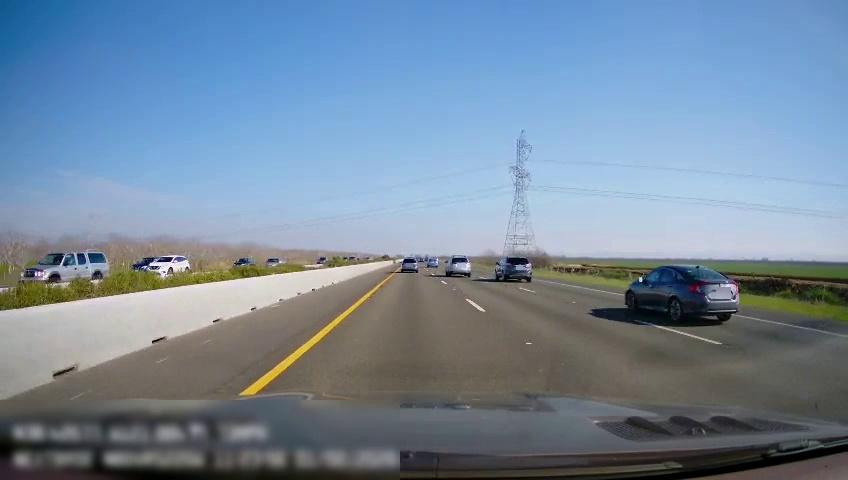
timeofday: Day
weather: Sunny
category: Drivable Space
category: Vehicles | Car
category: Vehicles | Car
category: Vehicles | Van
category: Vehicles | SUV
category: Vehicles | SUV
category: Vehicles | SUV
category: Vehicles | SUV
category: Vehicles | SUV
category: Vehicles | SUV
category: Lanes | Current Lane
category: Lanes | Current Lane
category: Lanes | Alternate Lane
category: Lanes | Alternate Lane